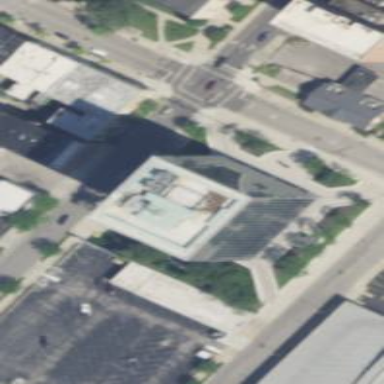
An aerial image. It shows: Commercial building with grey roof and blue exterior.